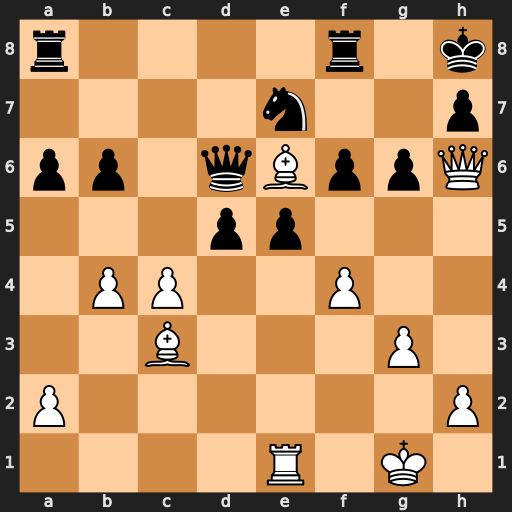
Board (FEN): r4r1k/4n2p/pp1qBppQ/3pp3/1PP2P2/2B3P1/P6P/4R1K1
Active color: w
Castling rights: -
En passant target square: -
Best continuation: fxe5 Qxe6 exf6 Qxe1+ Bxe1